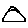
Label: triangle